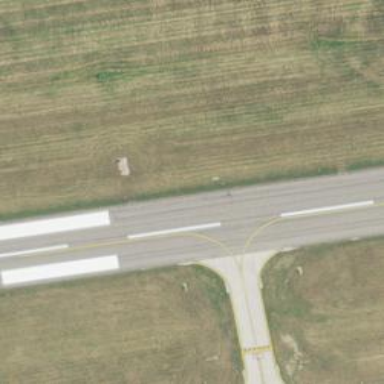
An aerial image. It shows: View of taxiway at the airport.